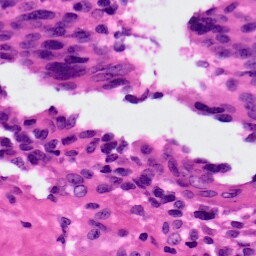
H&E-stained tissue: Ovarian